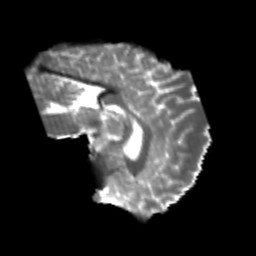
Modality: T2w
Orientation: sagittal
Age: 22
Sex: male
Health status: healthy
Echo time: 0.074 s